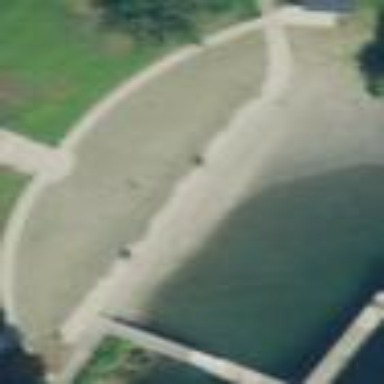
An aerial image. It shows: Beautiful beach with natural surroundings.